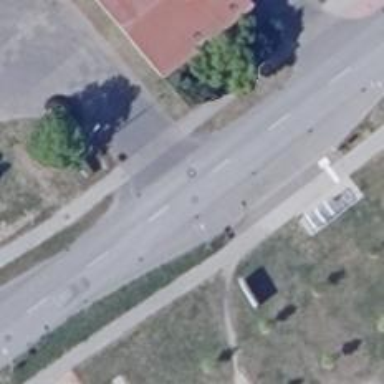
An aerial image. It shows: Primary highway with asphalt surface and cycle track.